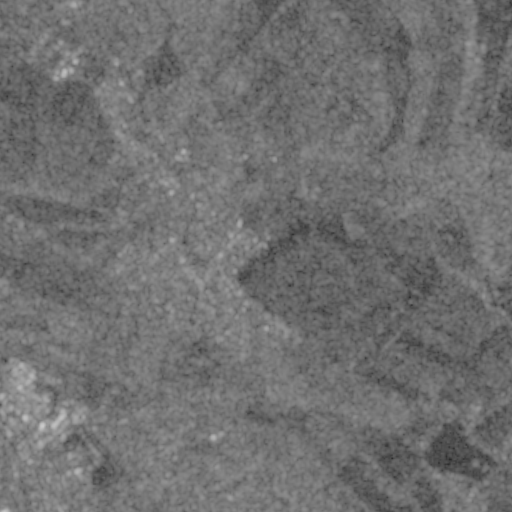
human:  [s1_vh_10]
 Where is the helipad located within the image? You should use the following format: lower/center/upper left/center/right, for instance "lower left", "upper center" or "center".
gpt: The helipad is located in the center left of the image.
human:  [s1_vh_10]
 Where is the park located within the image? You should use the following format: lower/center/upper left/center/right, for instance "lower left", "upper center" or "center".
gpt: The park is located in the upper center of the image.
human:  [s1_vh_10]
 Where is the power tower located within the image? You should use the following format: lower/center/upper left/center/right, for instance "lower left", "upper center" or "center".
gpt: The power tower is located in the lower left of the image.
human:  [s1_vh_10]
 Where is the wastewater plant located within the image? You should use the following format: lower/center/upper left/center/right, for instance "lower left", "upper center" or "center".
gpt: The wastewater plant is located in the lower left of the image.
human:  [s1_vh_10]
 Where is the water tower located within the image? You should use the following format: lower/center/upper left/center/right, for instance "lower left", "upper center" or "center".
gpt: The water tower is located in the upper left of the image.
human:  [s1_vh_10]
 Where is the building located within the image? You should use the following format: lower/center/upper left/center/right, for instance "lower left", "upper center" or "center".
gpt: There is no building in the image.

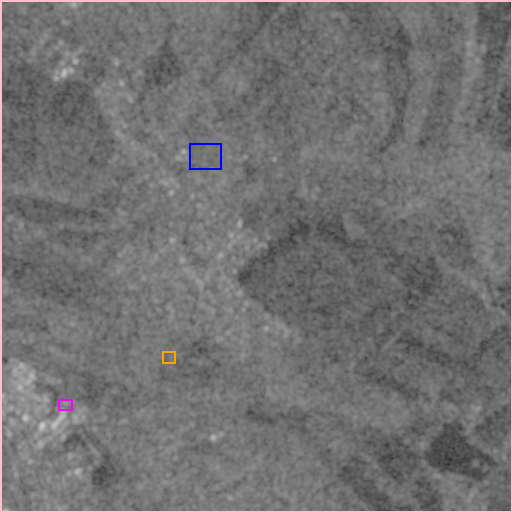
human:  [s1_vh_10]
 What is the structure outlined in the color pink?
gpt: The structure outlined in pink is a crop field.
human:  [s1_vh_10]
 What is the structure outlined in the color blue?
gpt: The structure outlined in blue is a park.
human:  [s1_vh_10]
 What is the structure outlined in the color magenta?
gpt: The structure outlined in magenta is a parking lot.
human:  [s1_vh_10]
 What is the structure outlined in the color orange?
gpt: The structure outlined in orange is a wastewater plant.
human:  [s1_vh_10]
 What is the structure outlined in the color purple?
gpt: There is no purple outline.